Aerial crown-view tile of a tropical tree (Barro Colorado Island, Panama), acquired 20241112:
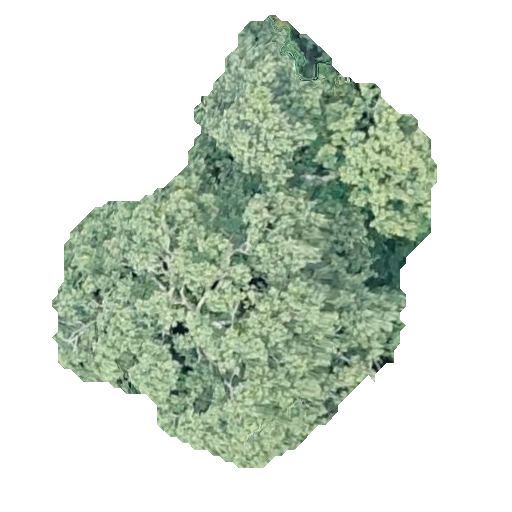
Species: Cordia alliodora
GBIF accepted scientific name: Cordia alliodora
Crown area: 163.645 m²